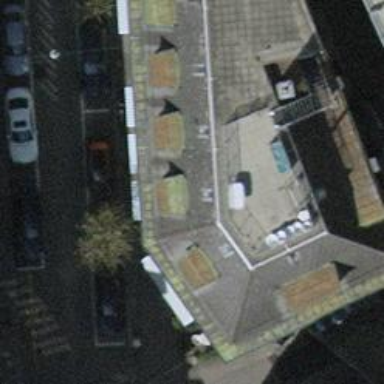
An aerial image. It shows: Furniture shop.